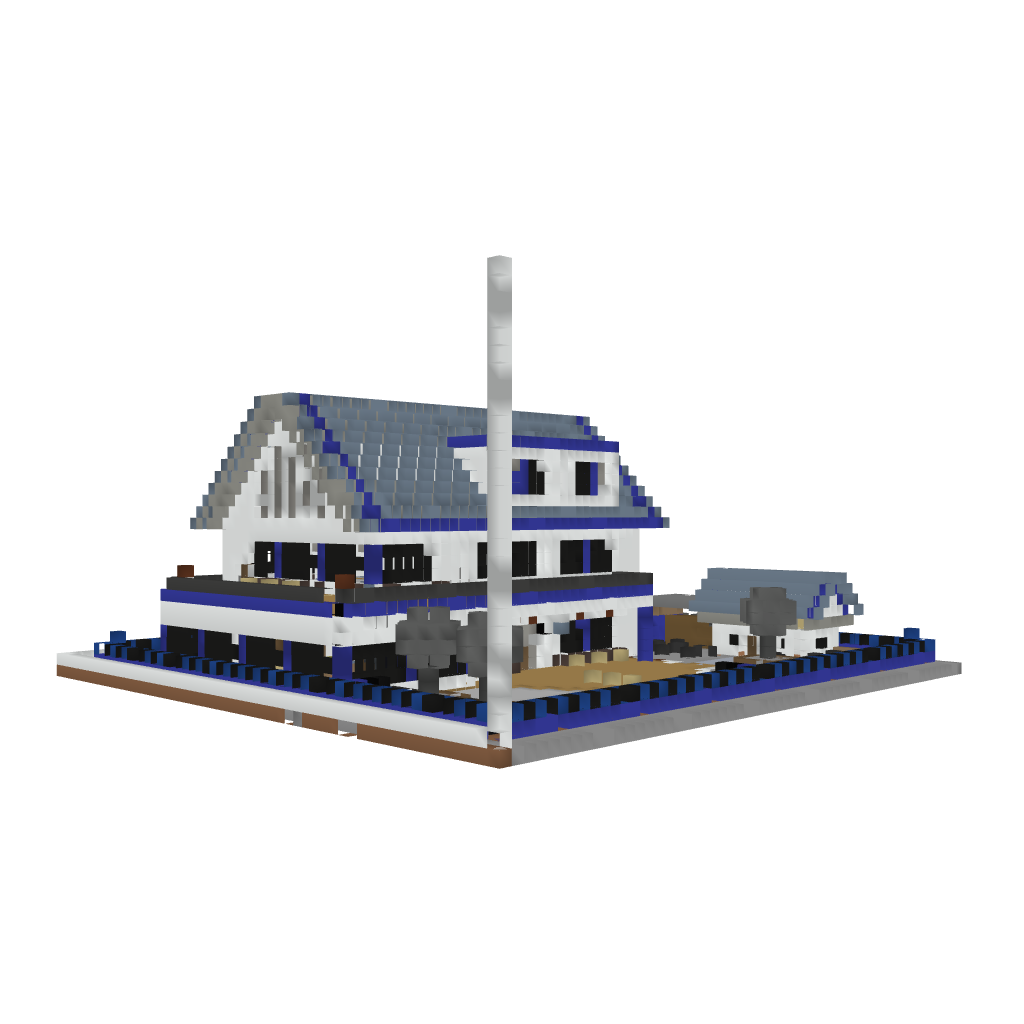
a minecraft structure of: Moderne Villa